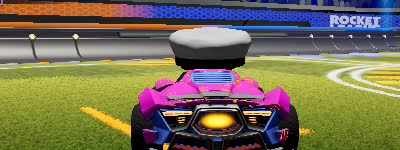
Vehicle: werewolf